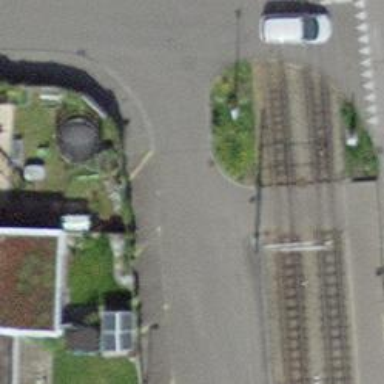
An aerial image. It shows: Footway.